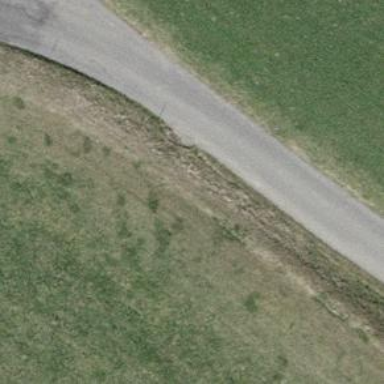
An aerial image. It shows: Unclassified road with asphalt surface.